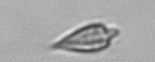
Label: Oxytoxum